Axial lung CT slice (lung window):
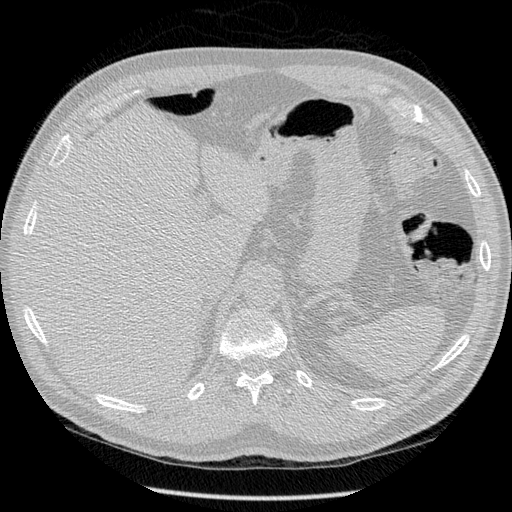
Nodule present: no